Field crop: maize
Growth stage: 2
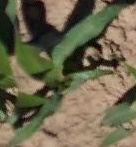
Species: maize